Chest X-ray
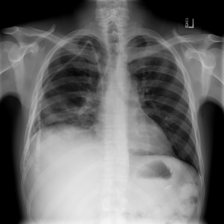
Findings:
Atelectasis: negative
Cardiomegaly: negative
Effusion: negative
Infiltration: negative
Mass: negative
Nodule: negative
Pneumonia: negative
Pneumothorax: negative
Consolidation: negative
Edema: negative
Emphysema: negative
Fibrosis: negative
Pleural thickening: negative
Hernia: negative